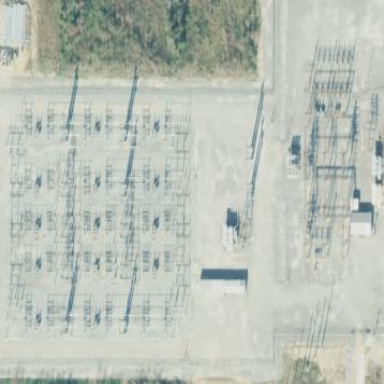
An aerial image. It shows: Outdoor power substation at the transmission level.